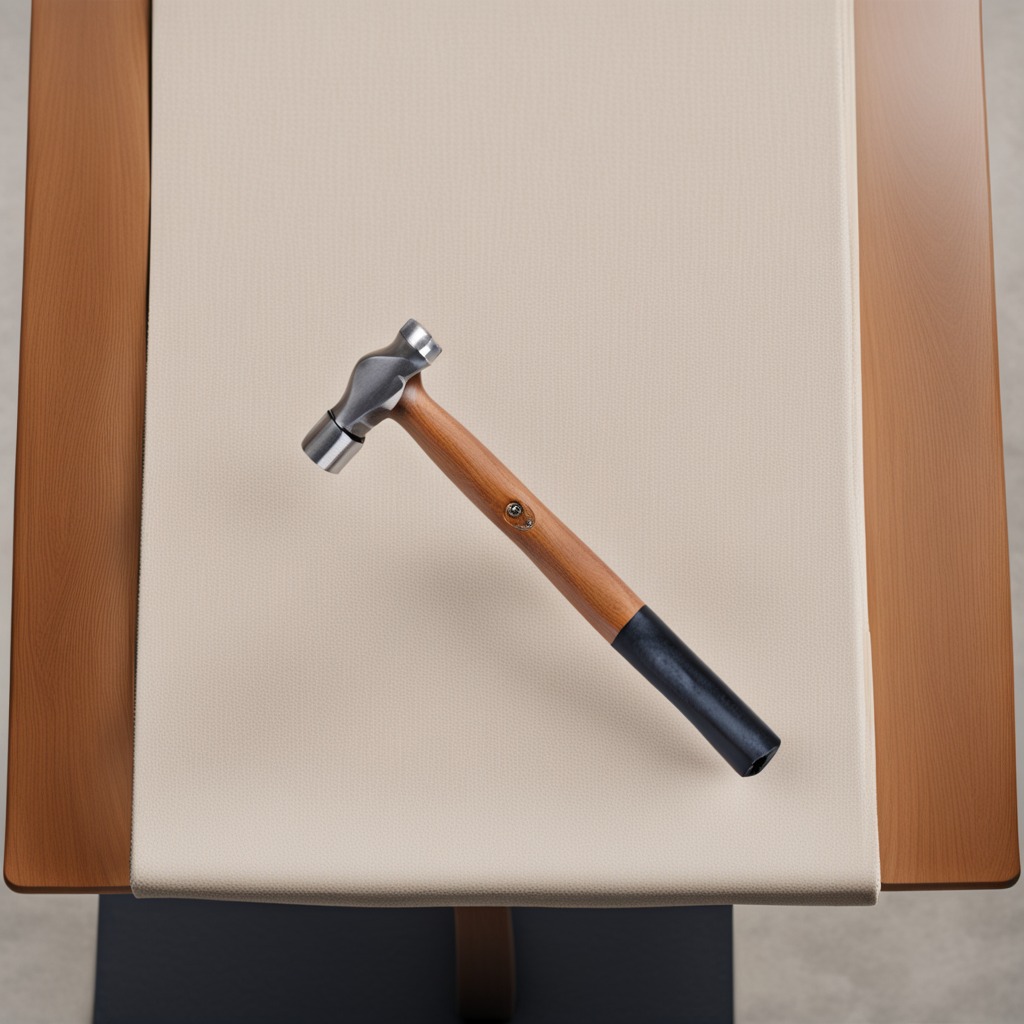
A hammer is lying on a wooden table in an outdoor workshop.